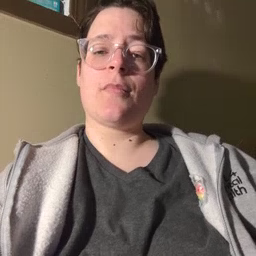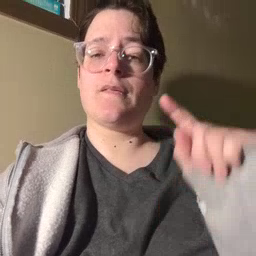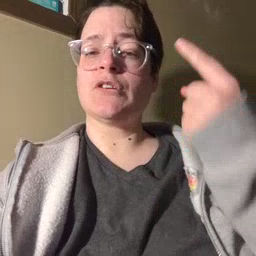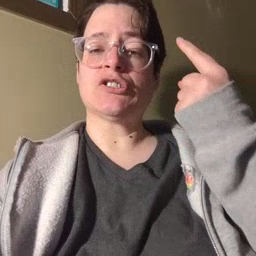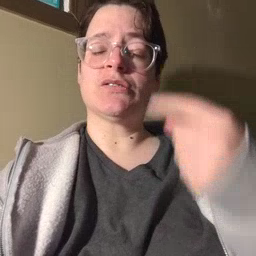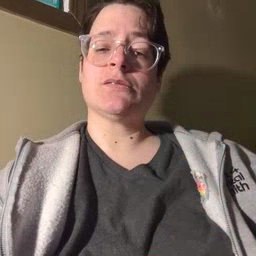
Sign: first